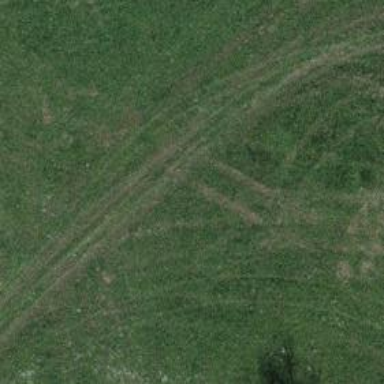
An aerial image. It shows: Track with very rough surface.